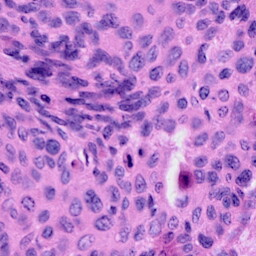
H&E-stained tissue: Cervix